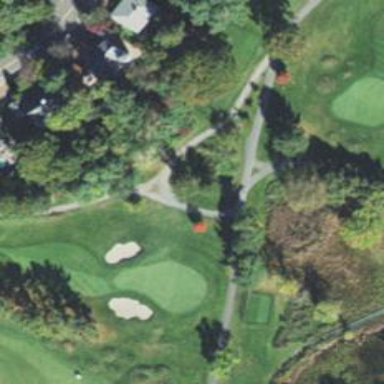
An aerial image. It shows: Path for both road and golf.